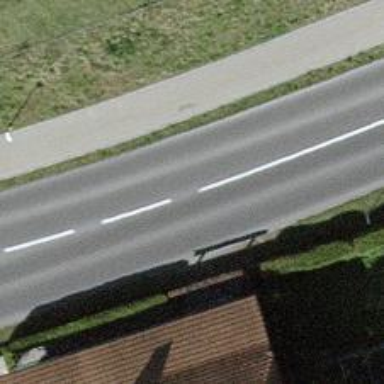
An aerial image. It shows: Secondary road with cycle track.